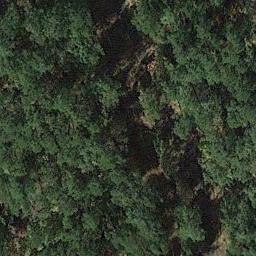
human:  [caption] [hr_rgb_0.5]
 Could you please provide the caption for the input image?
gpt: The forest is on the bare land .

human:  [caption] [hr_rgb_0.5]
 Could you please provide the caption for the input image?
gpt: The forest has a lot of dense dark green trees and two roads go through the forest .

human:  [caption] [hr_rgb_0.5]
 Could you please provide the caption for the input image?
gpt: Many green trees are in a forest .

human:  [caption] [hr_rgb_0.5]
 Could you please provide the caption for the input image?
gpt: This is a dense forest .

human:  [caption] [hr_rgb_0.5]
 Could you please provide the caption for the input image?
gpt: A dense forest with many green trees .